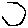
Label: hexagon